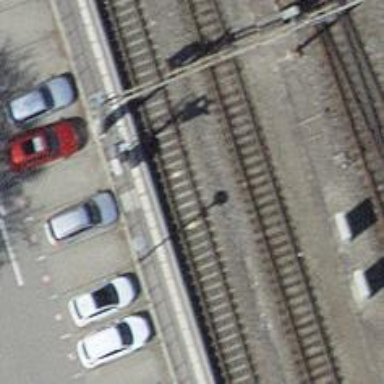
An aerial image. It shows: Railway signal.